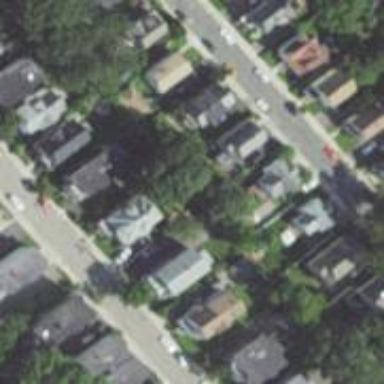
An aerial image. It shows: Sidewalk.